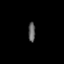
Tissue: lung
Cell type: Myeloid cells
Senescence score: 0.5538
Nuclear area (px): 136
Mean DAPI intensity: 95.096